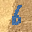
Label: 6